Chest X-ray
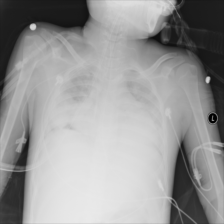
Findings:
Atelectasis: negative
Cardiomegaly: negative
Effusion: negative
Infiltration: negative
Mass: negative
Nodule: negative
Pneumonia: negative
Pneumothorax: negative
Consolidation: positive
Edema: negative
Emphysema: negative
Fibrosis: negative
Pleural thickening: negative
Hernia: negative